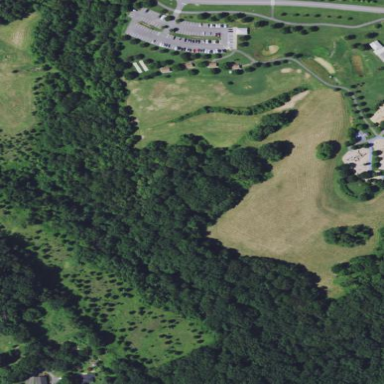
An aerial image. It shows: Mixed woodland area with variety of leaf types and cycles.